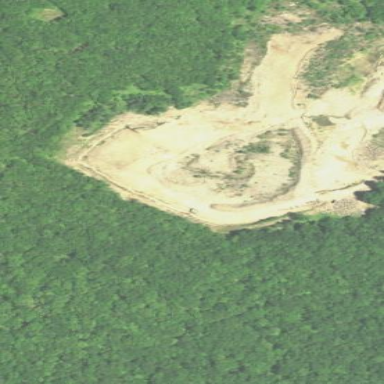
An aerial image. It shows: Quarry area.